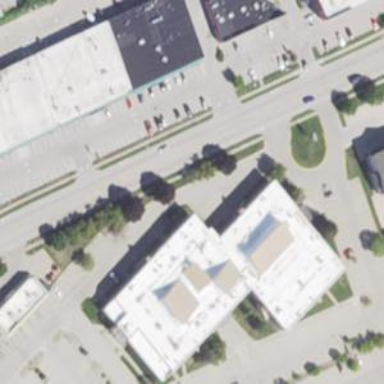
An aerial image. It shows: Mall building.